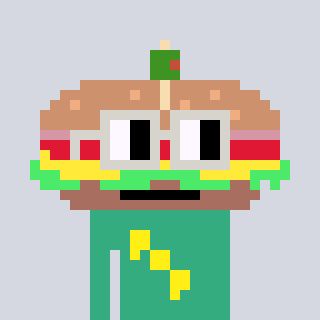
a pixel art character with square light gray glasses, a sandwich-shaped head and a teal-colored body on a cool background